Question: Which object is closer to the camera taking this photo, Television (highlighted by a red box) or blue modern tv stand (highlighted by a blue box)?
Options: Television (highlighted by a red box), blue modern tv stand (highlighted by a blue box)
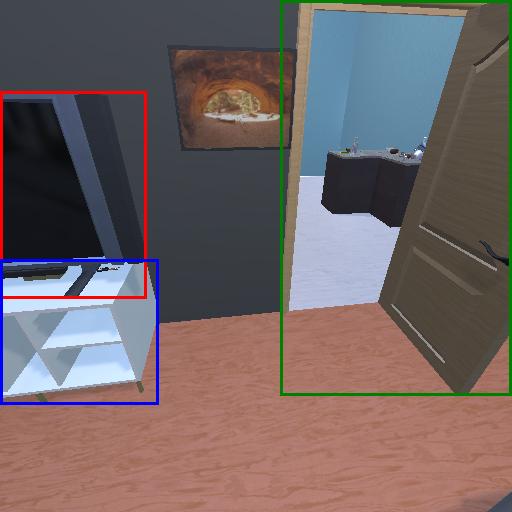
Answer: Television (highlighted by a red box)